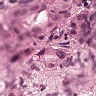
Metastatic tissue present: yes